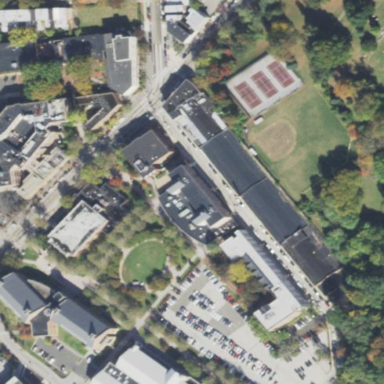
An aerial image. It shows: University.